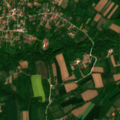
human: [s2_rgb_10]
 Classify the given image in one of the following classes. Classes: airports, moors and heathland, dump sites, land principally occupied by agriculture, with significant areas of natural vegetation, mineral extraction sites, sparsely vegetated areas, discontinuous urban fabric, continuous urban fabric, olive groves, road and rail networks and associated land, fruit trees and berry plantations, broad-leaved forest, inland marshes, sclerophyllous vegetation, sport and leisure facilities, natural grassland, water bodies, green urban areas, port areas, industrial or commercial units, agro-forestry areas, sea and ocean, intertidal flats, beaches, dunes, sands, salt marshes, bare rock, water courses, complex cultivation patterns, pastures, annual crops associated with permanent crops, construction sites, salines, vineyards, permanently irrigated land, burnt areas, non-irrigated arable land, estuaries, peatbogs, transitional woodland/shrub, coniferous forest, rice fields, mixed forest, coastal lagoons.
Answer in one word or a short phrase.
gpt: discontinuous urban fabric, complex cultivation patterns, land principally occupied by agriculture, with significant areas of natural vegetation